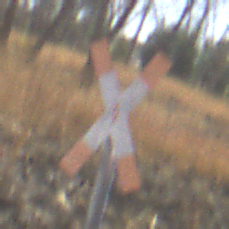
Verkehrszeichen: Andreaskreuz
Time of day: Midday
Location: Outdoor (Nature)
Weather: Clear
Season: NotSpecified
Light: Natural